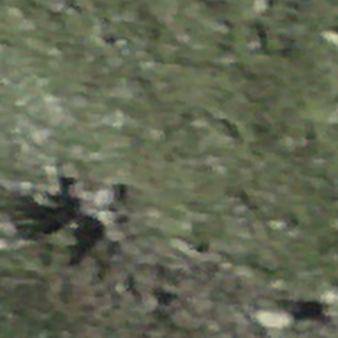
Label: other